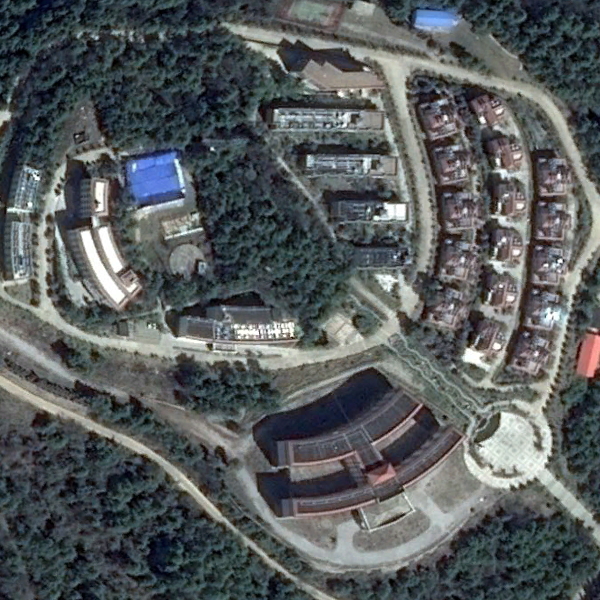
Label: Resort